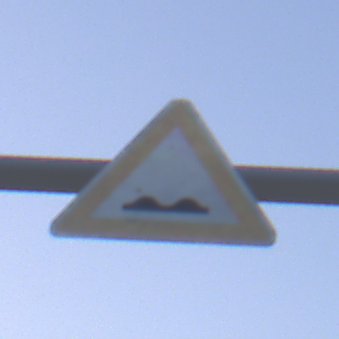
Verkehrszeichen: UnebeneFahrbahn
Umgebung: Outdoor, Urban
Tageszeit: SunriseSunset
Wetter: Clear
Licht: Natural
Jahreszeit: NotSpecified
Kontrast: MediumContrast